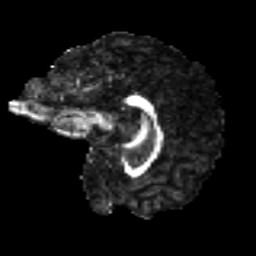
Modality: FA
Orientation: sagittal
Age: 23
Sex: female
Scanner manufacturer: ge
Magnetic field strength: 3 T
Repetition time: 7.8 s
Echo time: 0.061 s